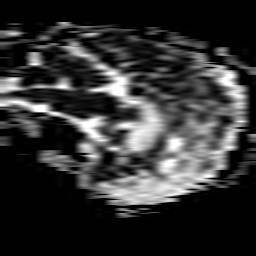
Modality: ADC
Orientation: sagittal
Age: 66
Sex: female
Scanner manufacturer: philips
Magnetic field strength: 1.5 T
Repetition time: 4.801 s
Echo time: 0.07764 s